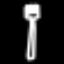
Label: fork